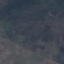
Land use / land cover: HerbaceousVegetation